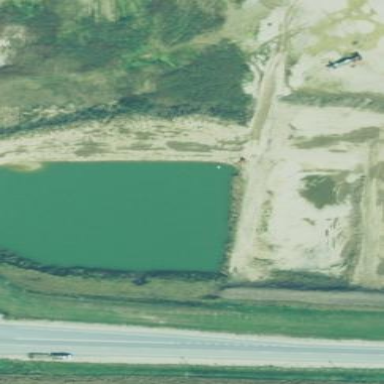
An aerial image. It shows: Detention basin used for land use.